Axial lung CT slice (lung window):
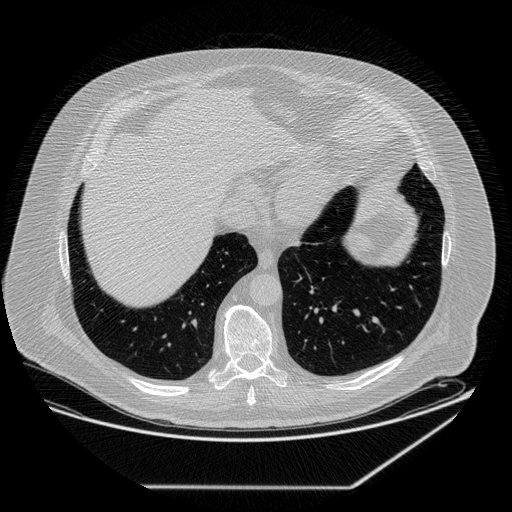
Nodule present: no